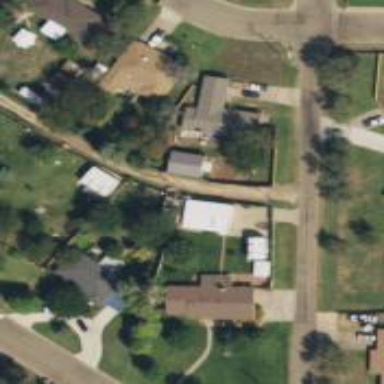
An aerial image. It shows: Alleyway designated as service road.